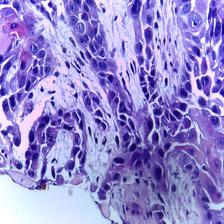
Diagnosis: OSCC